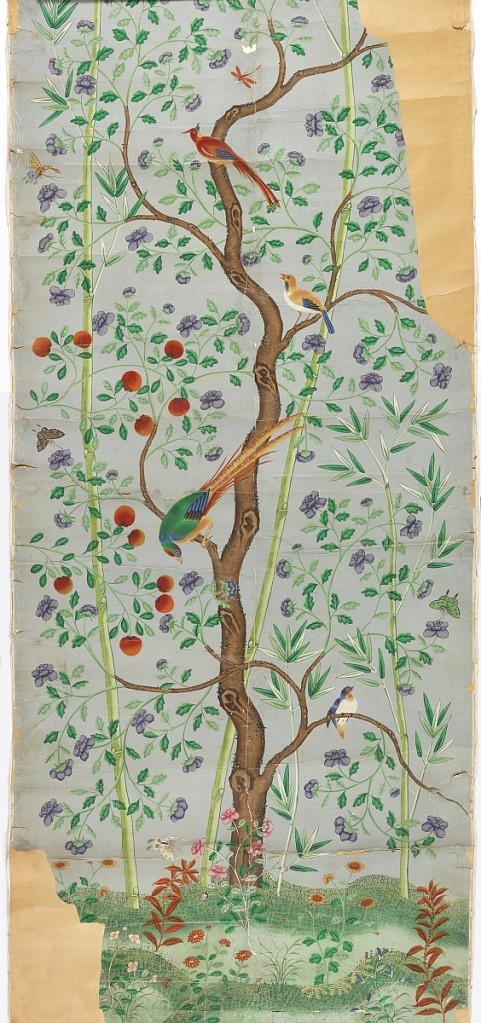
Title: Scenic
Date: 1795–1825
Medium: Hand painted on handmade paper
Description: Gray sky background. Bamboo trees. Large central tree with many purple blossoms. Branches, with red fruit, growing from the left. Multi-colored birds and insects. Conventionalized green ground at bottom with flowers.